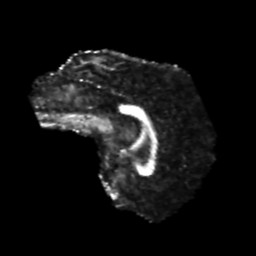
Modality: FA
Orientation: sagittal
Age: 21
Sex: male
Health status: healthy
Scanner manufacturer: philips
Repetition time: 7.391 s
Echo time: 0.08599 s